Question: I remember coding a project and when I double clicked internationalization resource bundles, a chart-like screen would pop up instead of a text editor.
I don't know what it's called and I don't know if it's a built-in struts/eclipse feature, but I do have a screenshot of what it looks like:

Can anyone inform me of what this is called and how to use it?
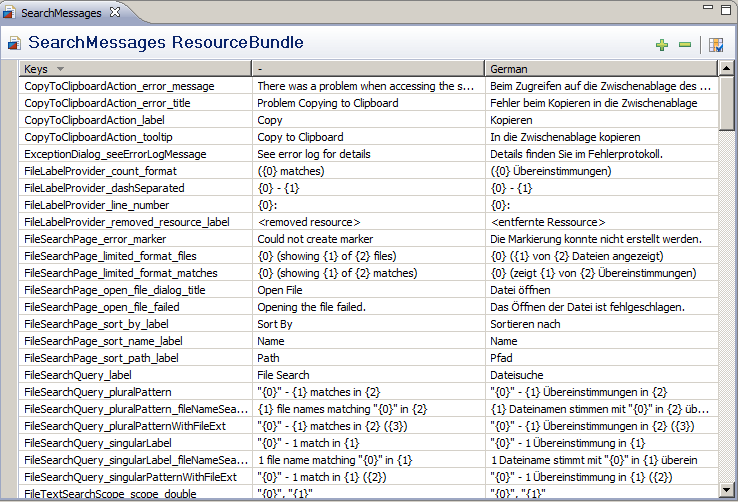
Answer: Looks like the eclipse plugin <URL>
You can install it as a plugin ('Help > Install New Software : http://eclipse.worldline.com/releases/kepler/i18ntools/1.1.0/' or use the drag&drop feature in the webpage)